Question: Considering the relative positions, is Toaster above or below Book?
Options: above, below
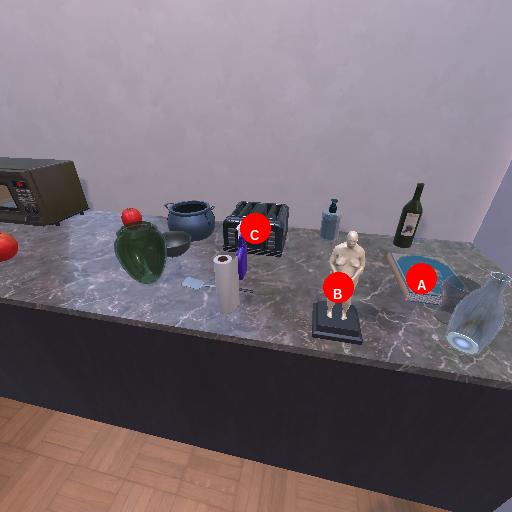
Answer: above